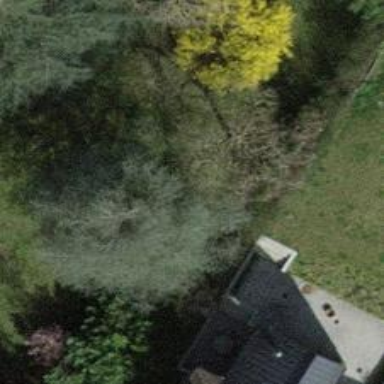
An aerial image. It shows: Evergreen needle-leaved tree.